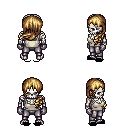
a pixel art fantasy rpg character, male body template, skeleton, white pirate shirt, metal pants, blonde left-swept hairstyle, metal gloves, black slippers, four views (front, back, left, right), 2x2 character sprite sheet, small pixel art, hard edges, no anti-aliasing